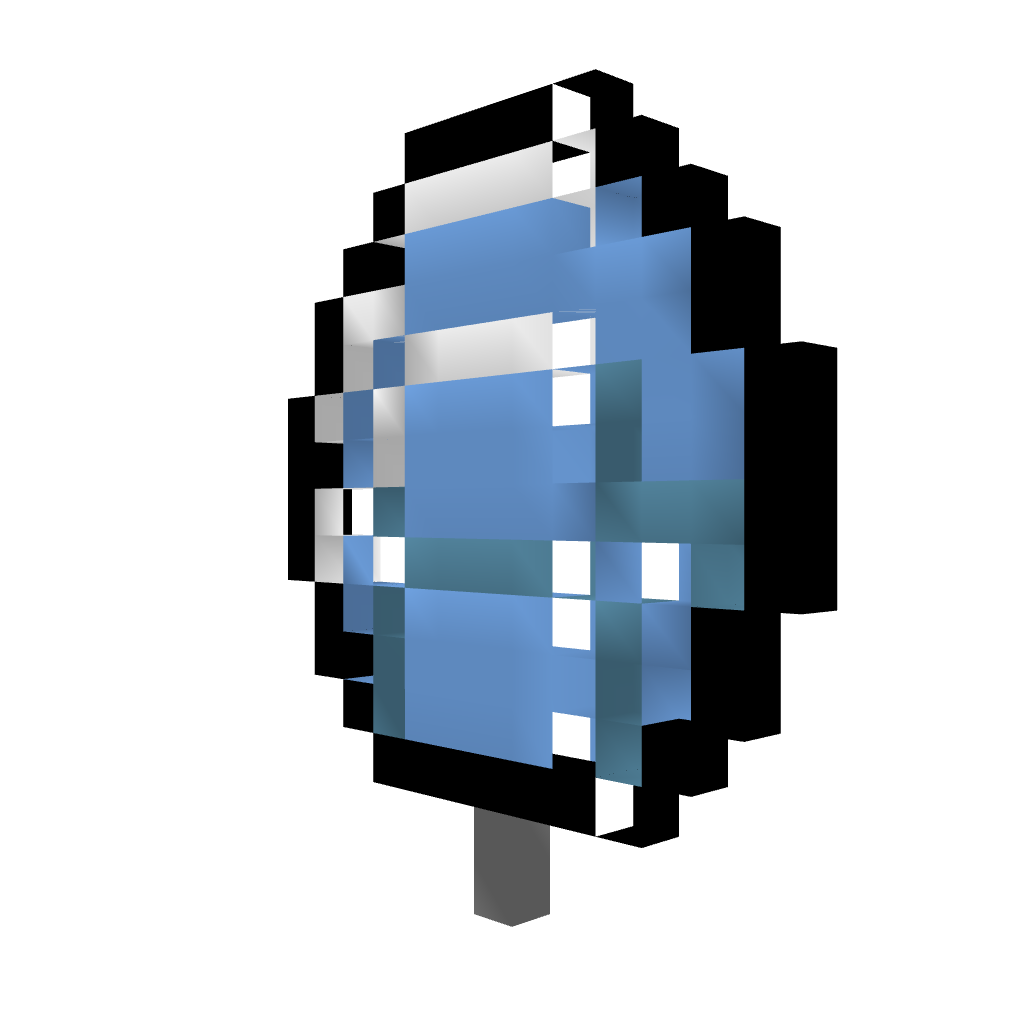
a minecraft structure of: Diamond Pixelart high quality